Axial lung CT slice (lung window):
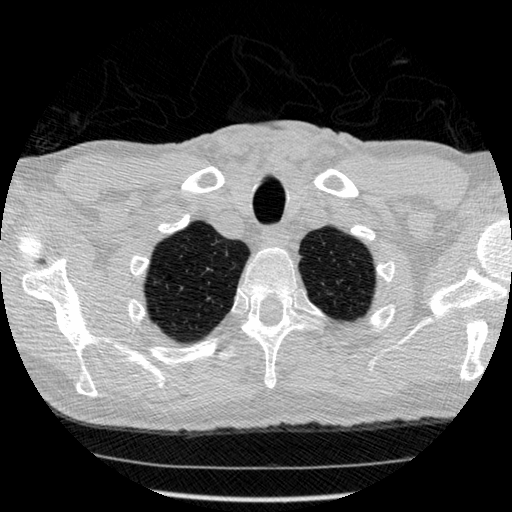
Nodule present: no